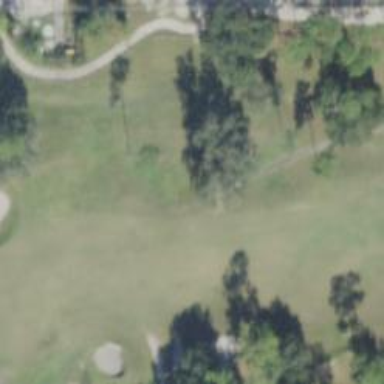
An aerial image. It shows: Path for golf carts.